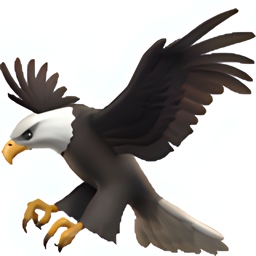
Name: eagle
Emoji: 🦅
Group: Animals & Nature
Sub-group: animal-bird